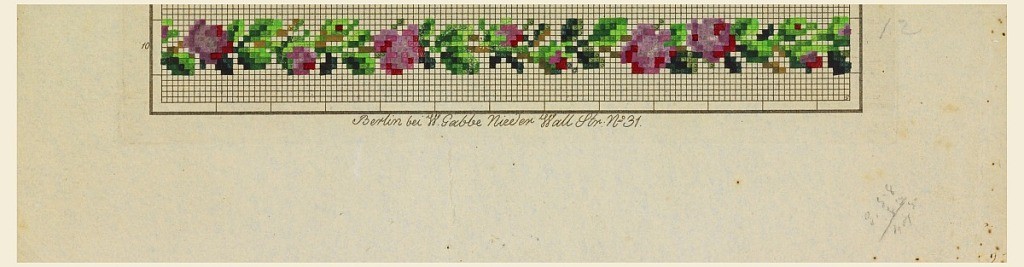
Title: Design for Berlin Wool Work
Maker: W. Gabbe Nieder
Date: ca. 1860
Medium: Brush and gouache on pre-printed squared paper
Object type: Drawing
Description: A band of roses and leaves on graph paper.